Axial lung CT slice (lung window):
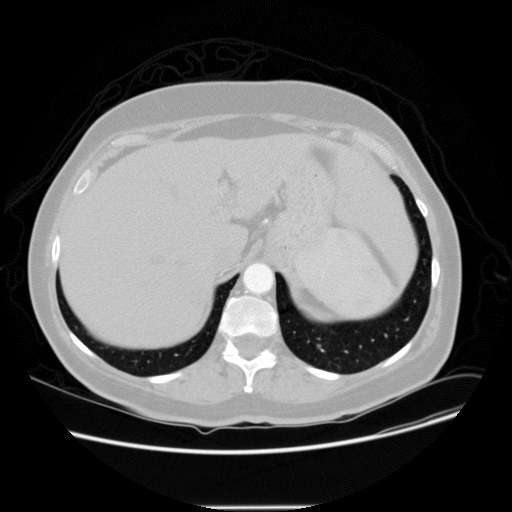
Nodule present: no